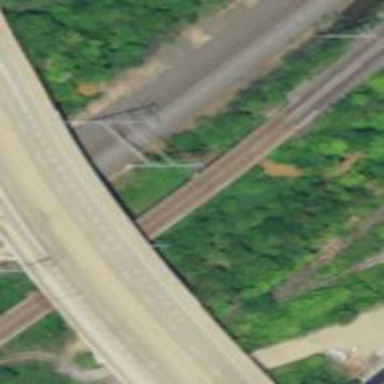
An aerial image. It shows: Bridge with electrified rail.